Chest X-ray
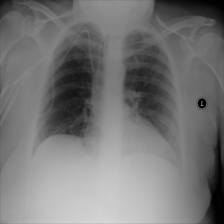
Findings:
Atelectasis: negative
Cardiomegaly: negative
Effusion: negative
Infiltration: negative
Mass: negative
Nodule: negative
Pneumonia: negative
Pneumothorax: negative
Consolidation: negative
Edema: negative
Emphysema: negative
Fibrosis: negative
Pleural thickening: negative
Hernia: negative